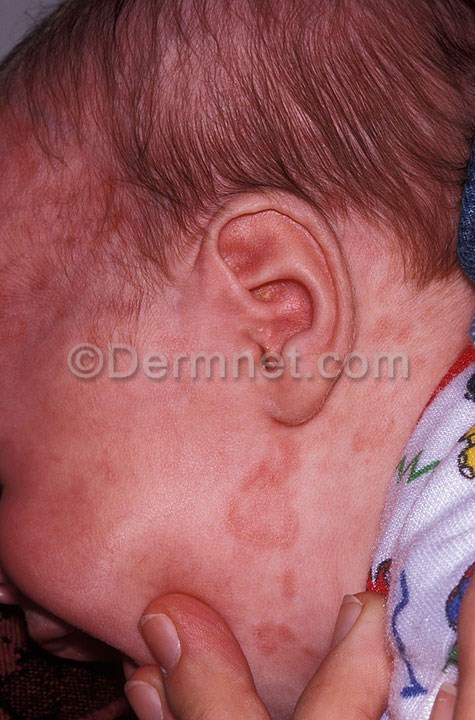
Disease: Lupus and other Connective Tissue diseases